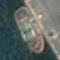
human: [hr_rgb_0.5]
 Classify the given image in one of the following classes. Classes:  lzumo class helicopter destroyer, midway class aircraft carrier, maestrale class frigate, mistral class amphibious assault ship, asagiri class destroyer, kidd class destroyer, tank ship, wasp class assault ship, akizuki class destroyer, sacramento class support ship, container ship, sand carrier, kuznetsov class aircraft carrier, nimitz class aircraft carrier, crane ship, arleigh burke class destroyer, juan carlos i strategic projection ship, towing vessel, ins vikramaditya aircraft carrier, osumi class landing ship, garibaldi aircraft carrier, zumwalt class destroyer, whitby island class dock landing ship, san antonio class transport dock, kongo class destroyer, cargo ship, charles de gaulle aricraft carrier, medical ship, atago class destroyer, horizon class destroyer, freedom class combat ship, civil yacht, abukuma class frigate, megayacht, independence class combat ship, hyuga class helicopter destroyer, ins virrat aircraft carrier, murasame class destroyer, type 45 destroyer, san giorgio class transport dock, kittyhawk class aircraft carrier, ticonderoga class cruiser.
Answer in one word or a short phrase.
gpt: Towing vessel